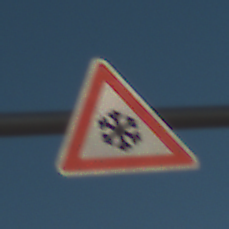
Verkehrszeichen: SchneeOderEisglaette
Umgebung: Outdoor, Nature
Tageszeit: SunriseSunset
Wetter: Clear
Licht: Natural
Jahreszeit: NotSpecified
Kontrast: HighContrast